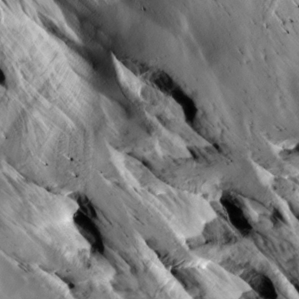
Label: non_frost